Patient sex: M
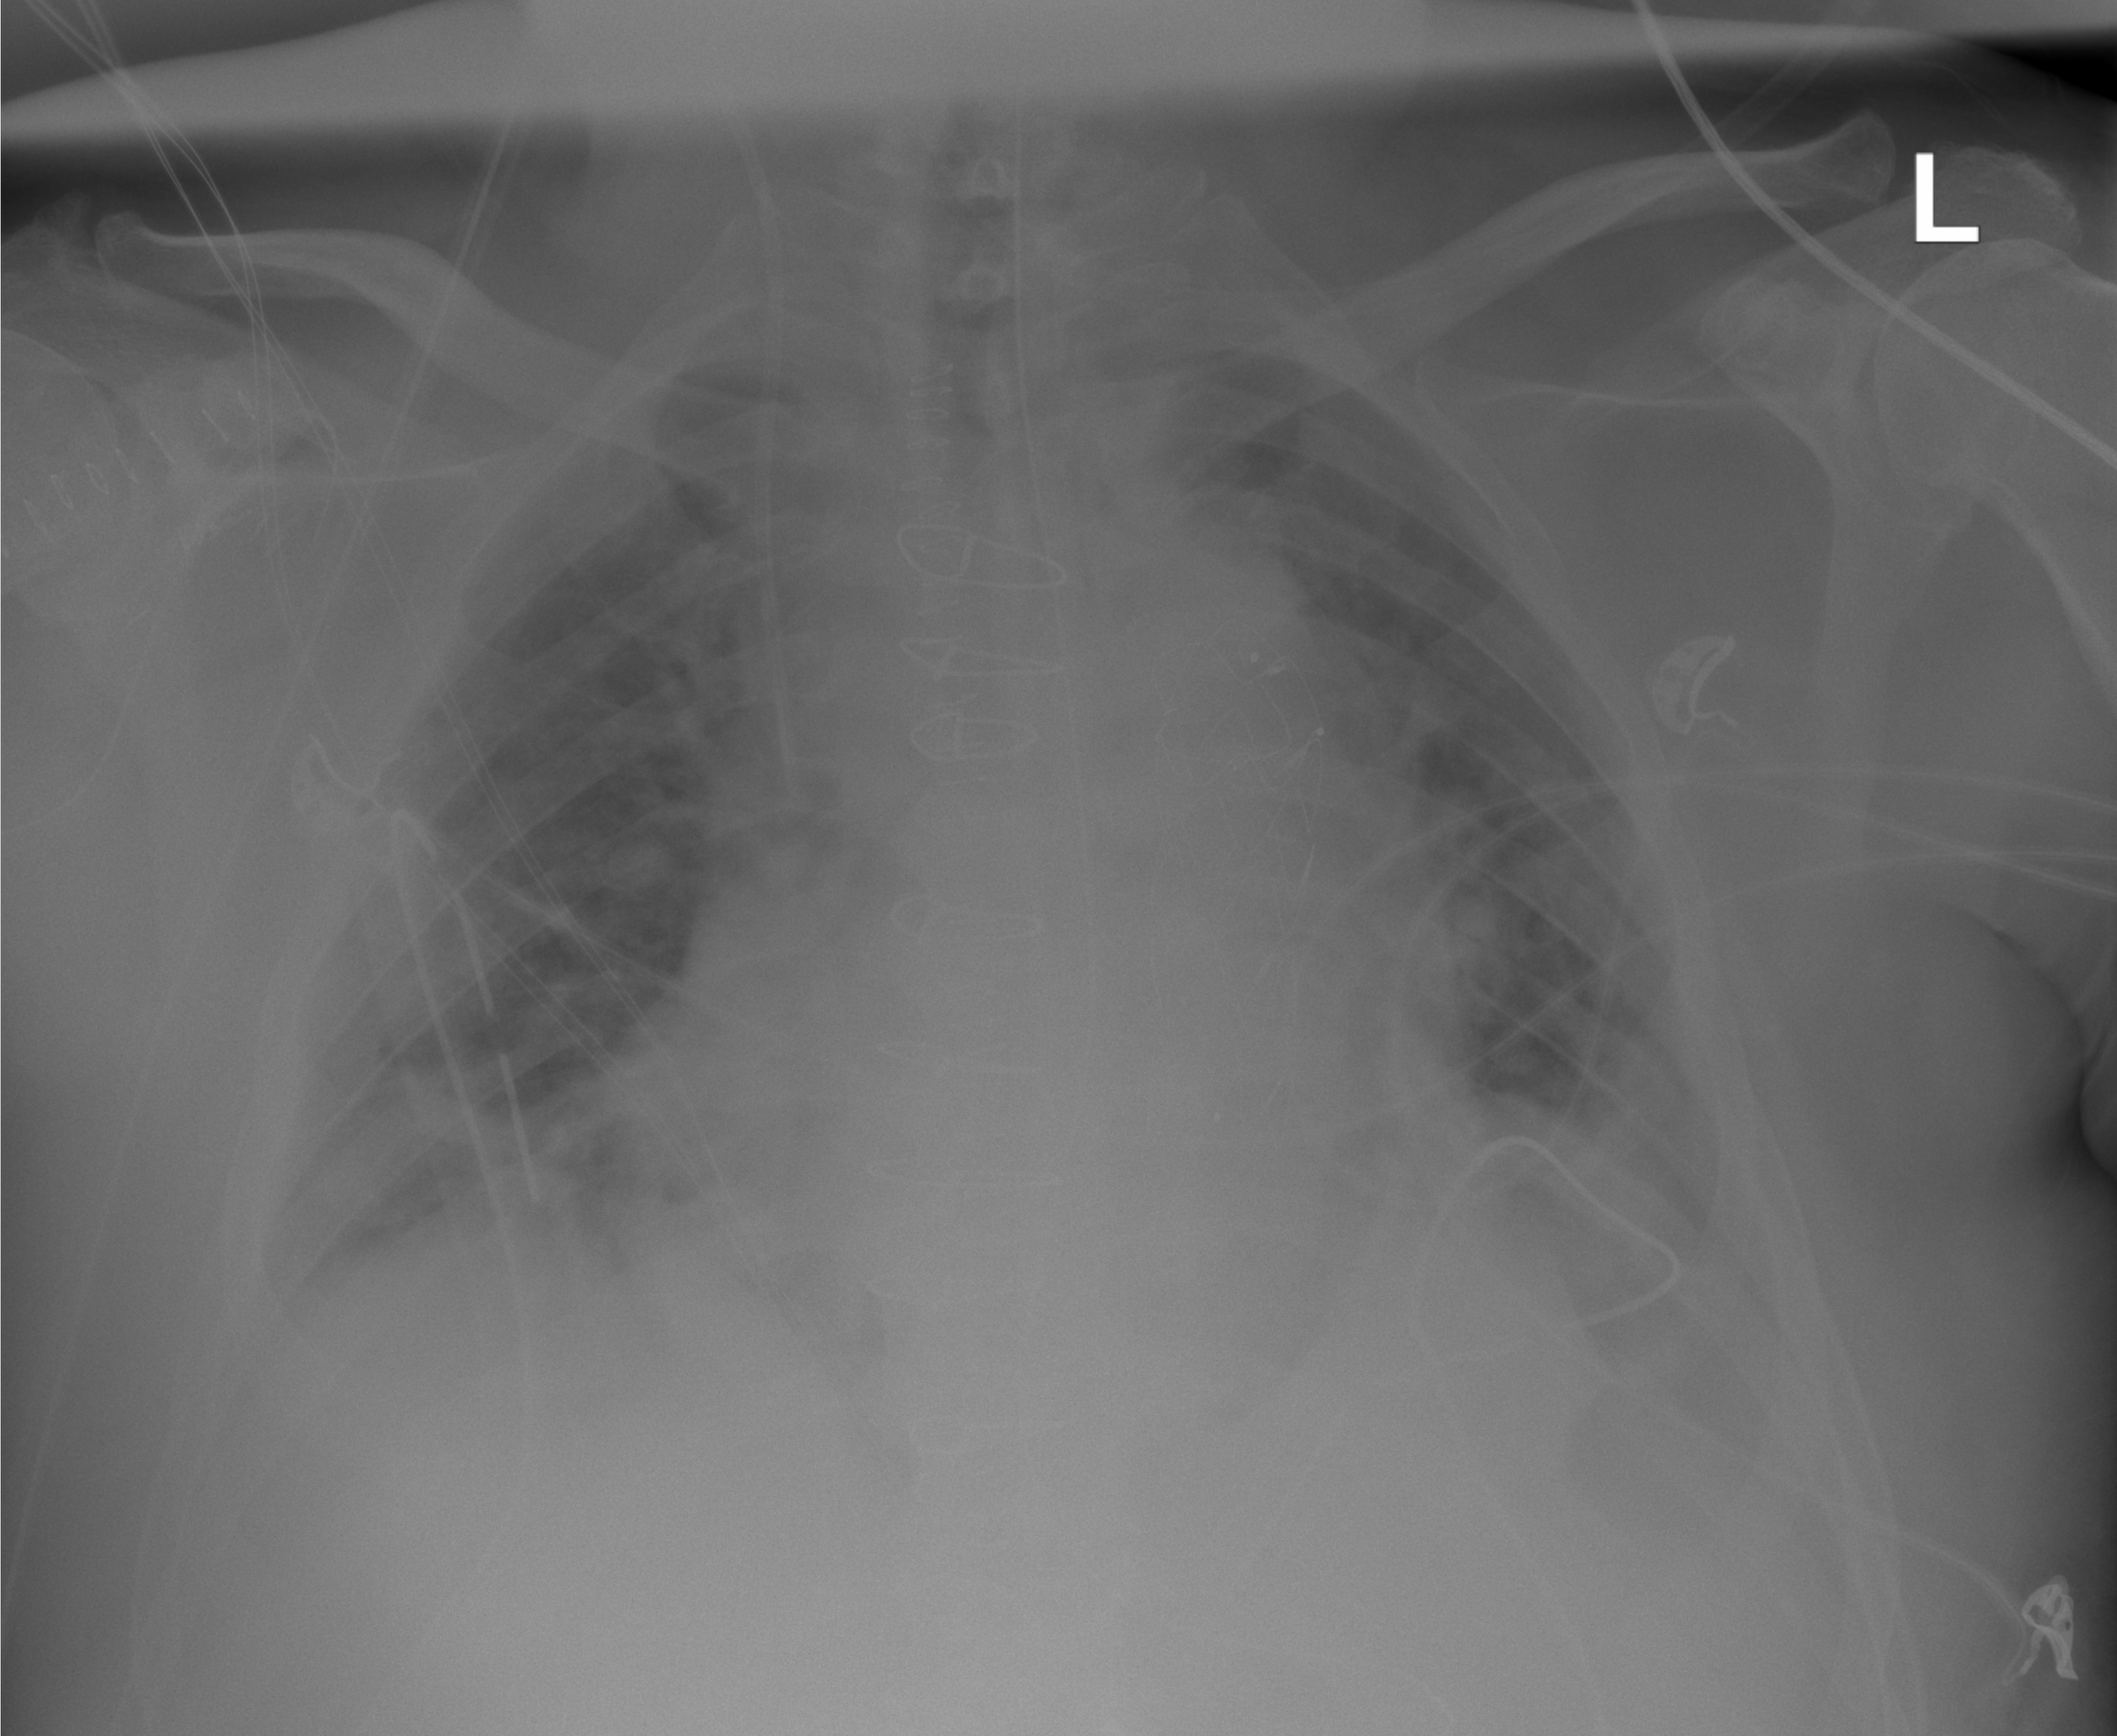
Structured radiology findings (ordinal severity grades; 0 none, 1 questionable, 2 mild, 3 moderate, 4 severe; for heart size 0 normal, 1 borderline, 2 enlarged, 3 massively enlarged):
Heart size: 2
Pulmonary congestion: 2
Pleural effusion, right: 2
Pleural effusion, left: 2
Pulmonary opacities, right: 1
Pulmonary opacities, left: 1
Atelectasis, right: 2
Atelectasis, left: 2